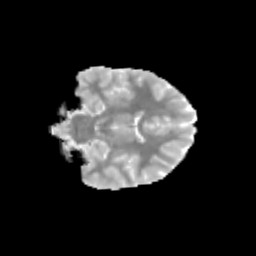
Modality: MD
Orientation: coronal
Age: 11
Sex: female
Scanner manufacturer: siemens
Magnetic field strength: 3 T
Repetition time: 3.8 s
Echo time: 0.07 s